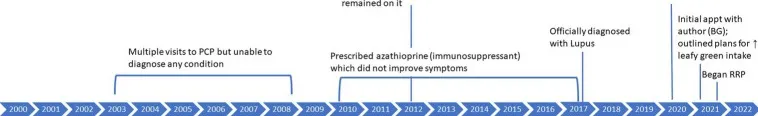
Case 3: timeline of symptoms and medication use.
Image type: chart (chart)